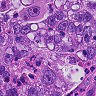
Metastatic tissue present: yes